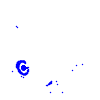
Particle: electron